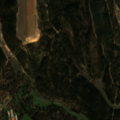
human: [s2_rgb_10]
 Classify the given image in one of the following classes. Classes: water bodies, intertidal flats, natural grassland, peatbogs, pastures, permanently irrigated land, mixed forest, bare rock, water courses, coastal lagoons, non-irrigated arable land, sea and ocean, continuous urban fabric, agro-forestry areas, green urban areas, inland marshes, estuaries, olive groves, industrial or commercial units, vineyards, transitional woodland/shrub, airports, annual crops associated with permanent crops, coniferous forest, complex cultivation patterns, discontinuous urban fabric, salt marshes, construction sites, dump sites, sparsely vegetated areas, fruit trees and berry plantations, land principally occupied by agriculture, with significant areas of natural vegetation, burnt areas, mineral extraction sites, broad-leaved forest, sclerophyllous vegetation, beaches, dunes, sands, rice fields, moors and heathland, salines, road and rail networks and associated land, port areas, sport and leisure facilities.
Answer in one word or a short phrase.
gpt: non-irrigated arable land, complex cultivation patterns, land principally occupied by agriculture, with significant areas of natural vegetation, mixed forest, transitional woodland/shrub